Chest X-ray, AP view. Patient: 55 years old, sex M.
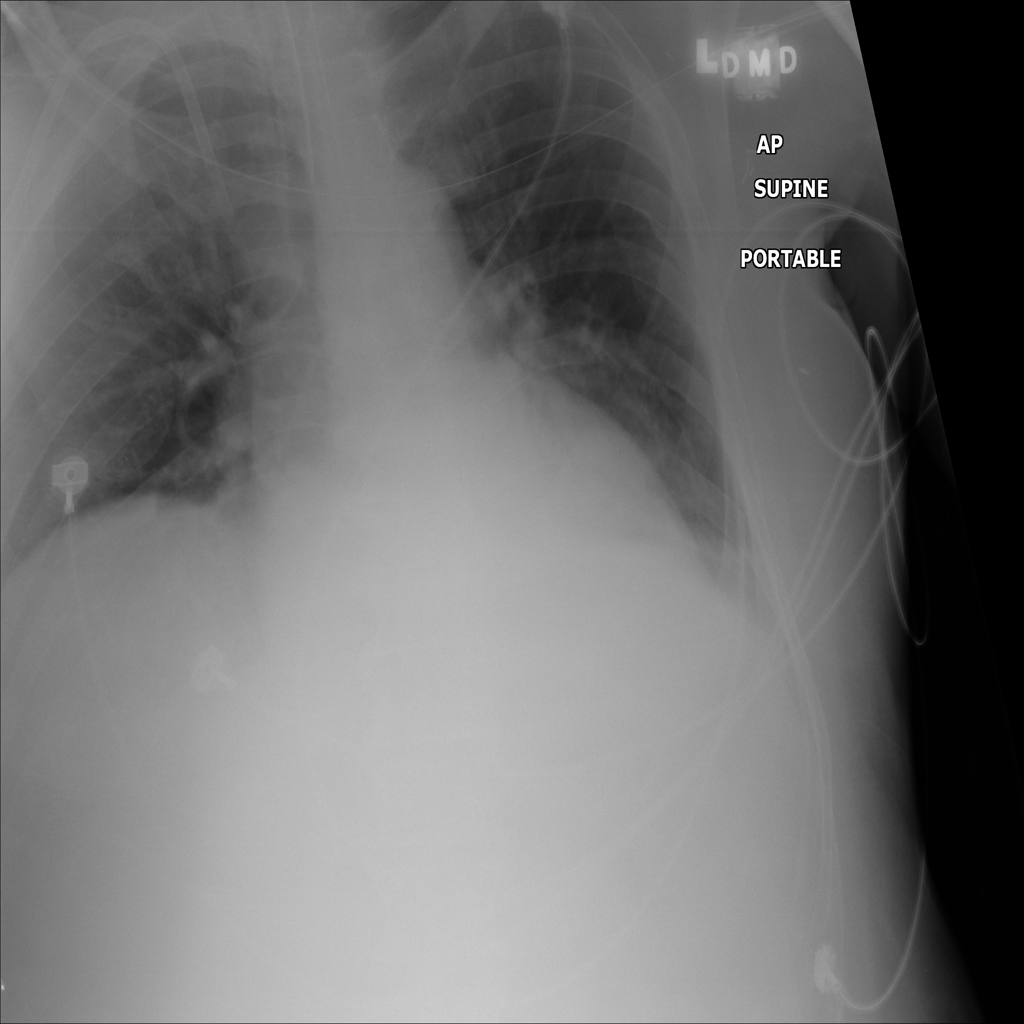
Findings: Infiltration